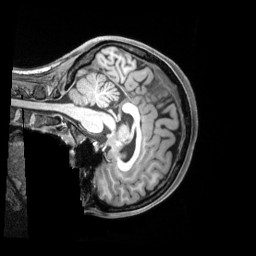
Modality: T1w
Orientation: sagittal
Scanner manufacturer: siemens
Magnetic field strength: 3 T
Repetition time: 2.5 s
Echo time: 0.00218 s